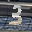
Label: 3